Question: I'm trying to add a stroke width pop out menu to a simple drawing app using core graphics in Swift. How do I set the StrokeWidthViewController to update the strokeWidth property on DrawView.swift (UIView)?
I know how to pass data between view controllers, but I've never passed data to a UIView, using a view controller. I don't need any code at this point, just a general explanation of what to do.
I'm happy to post my code if it will help with an explanation.
Thanks in advance.

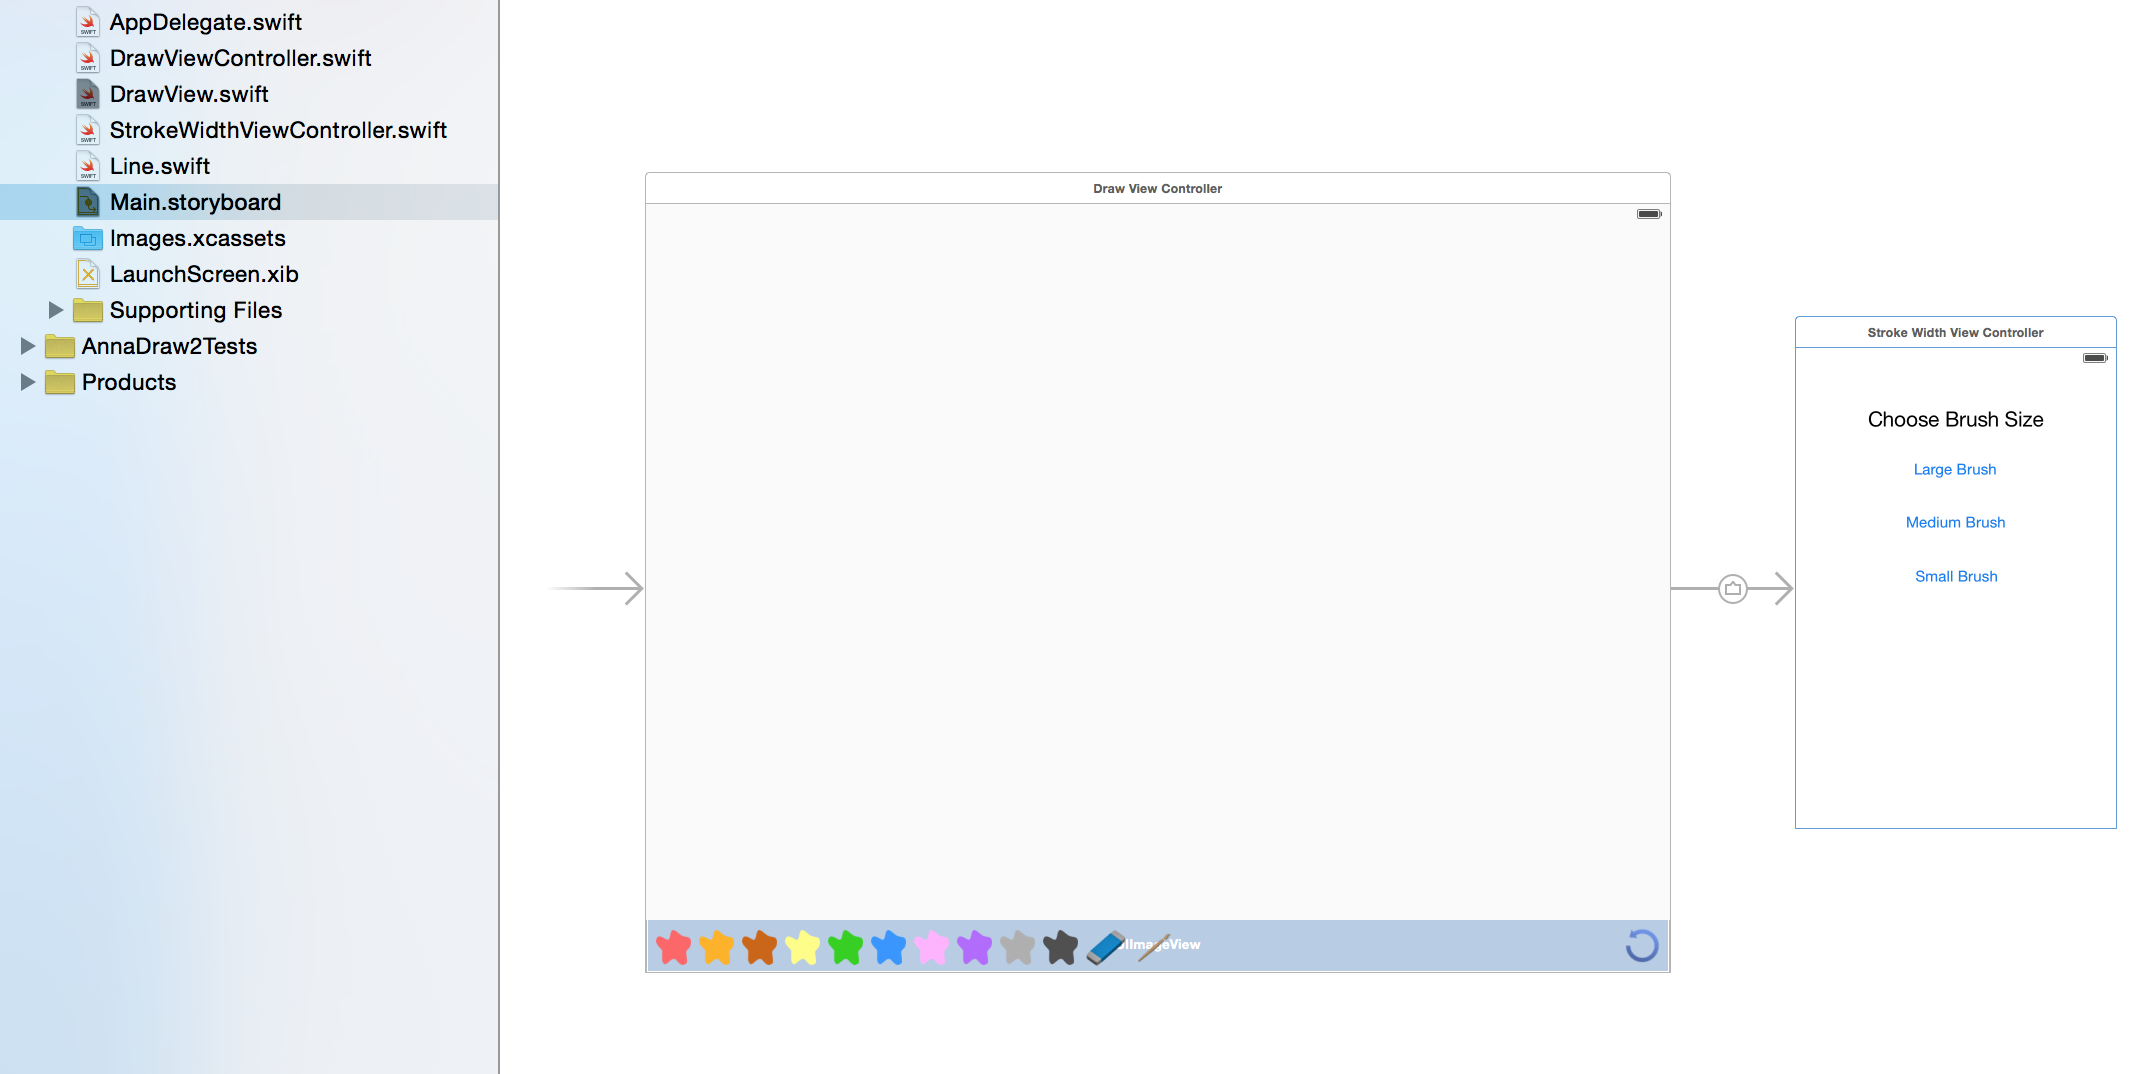
Answer: You should do it with views like you do it with view controllers. To pass data to a view you should define public property on this view and use custom setter. To pass data back you can use delegation.